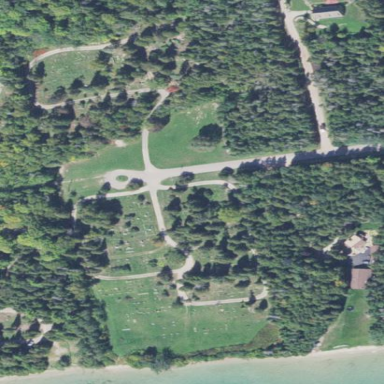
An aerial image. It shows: Cemetery.